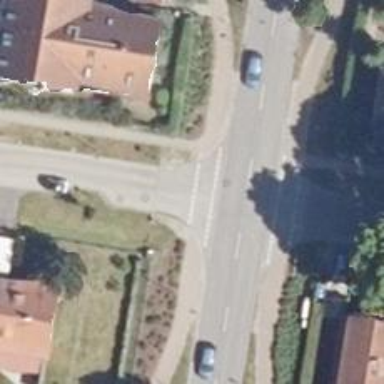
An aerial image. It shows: Residential road.